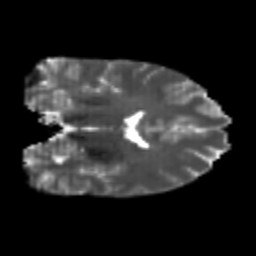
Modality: T2w
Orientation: coronal
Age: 24
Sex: male
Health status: healthy
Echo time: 0.074 s